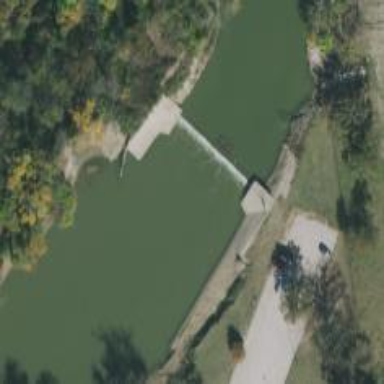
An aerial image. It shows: Dam along waterway.